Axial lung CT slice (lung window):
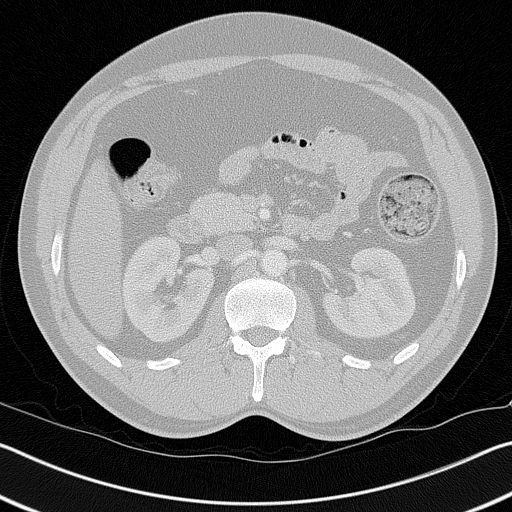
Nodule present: no